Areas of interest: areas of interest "Educational"
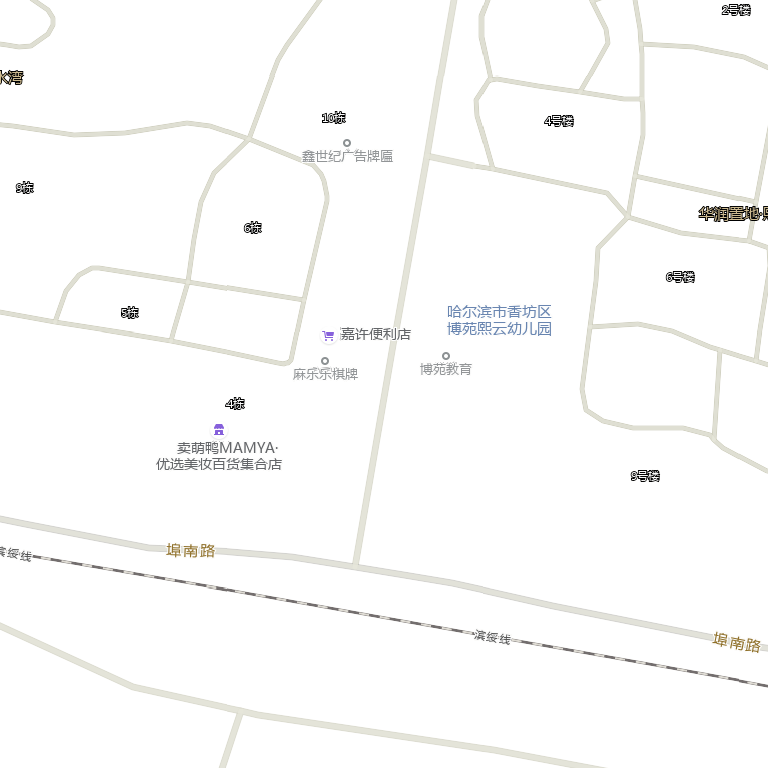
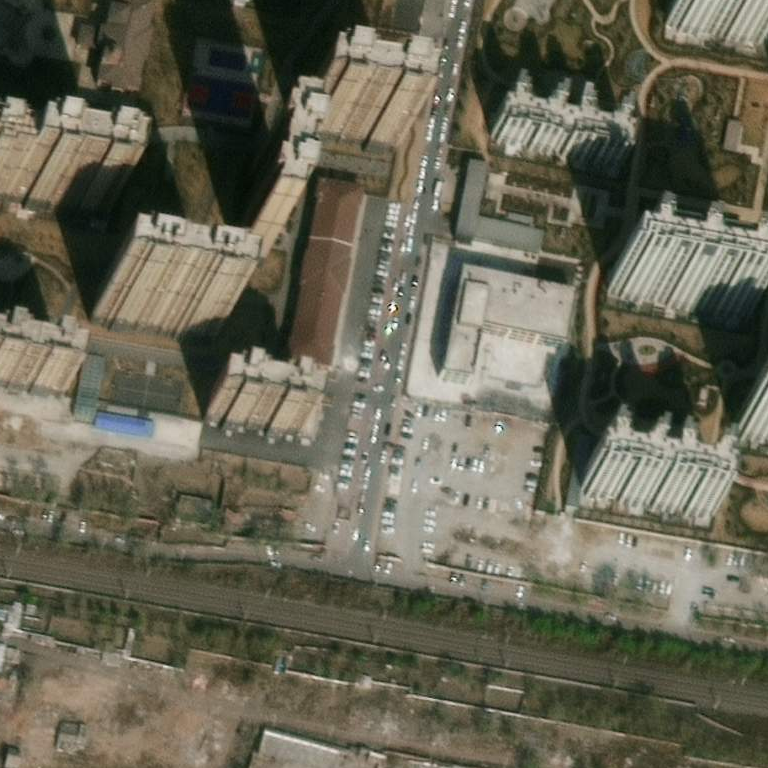